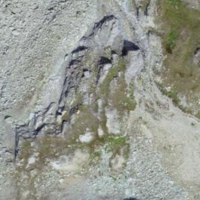
EUNIS habitat code: 48
Species observed at this site:
Campanula scheuchzeri